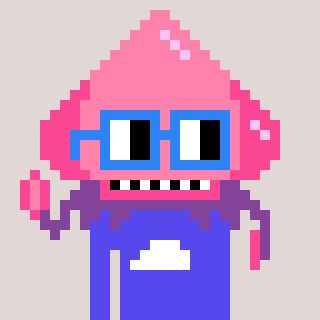
a pixel art character with square blue glasses, a squid-shaped head and a computerblue-colored body on a warm background